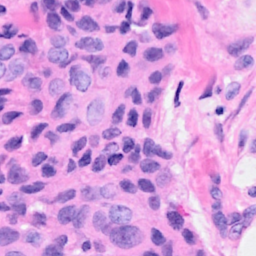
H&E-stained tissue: Breast